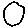
Label: circle